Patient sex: M
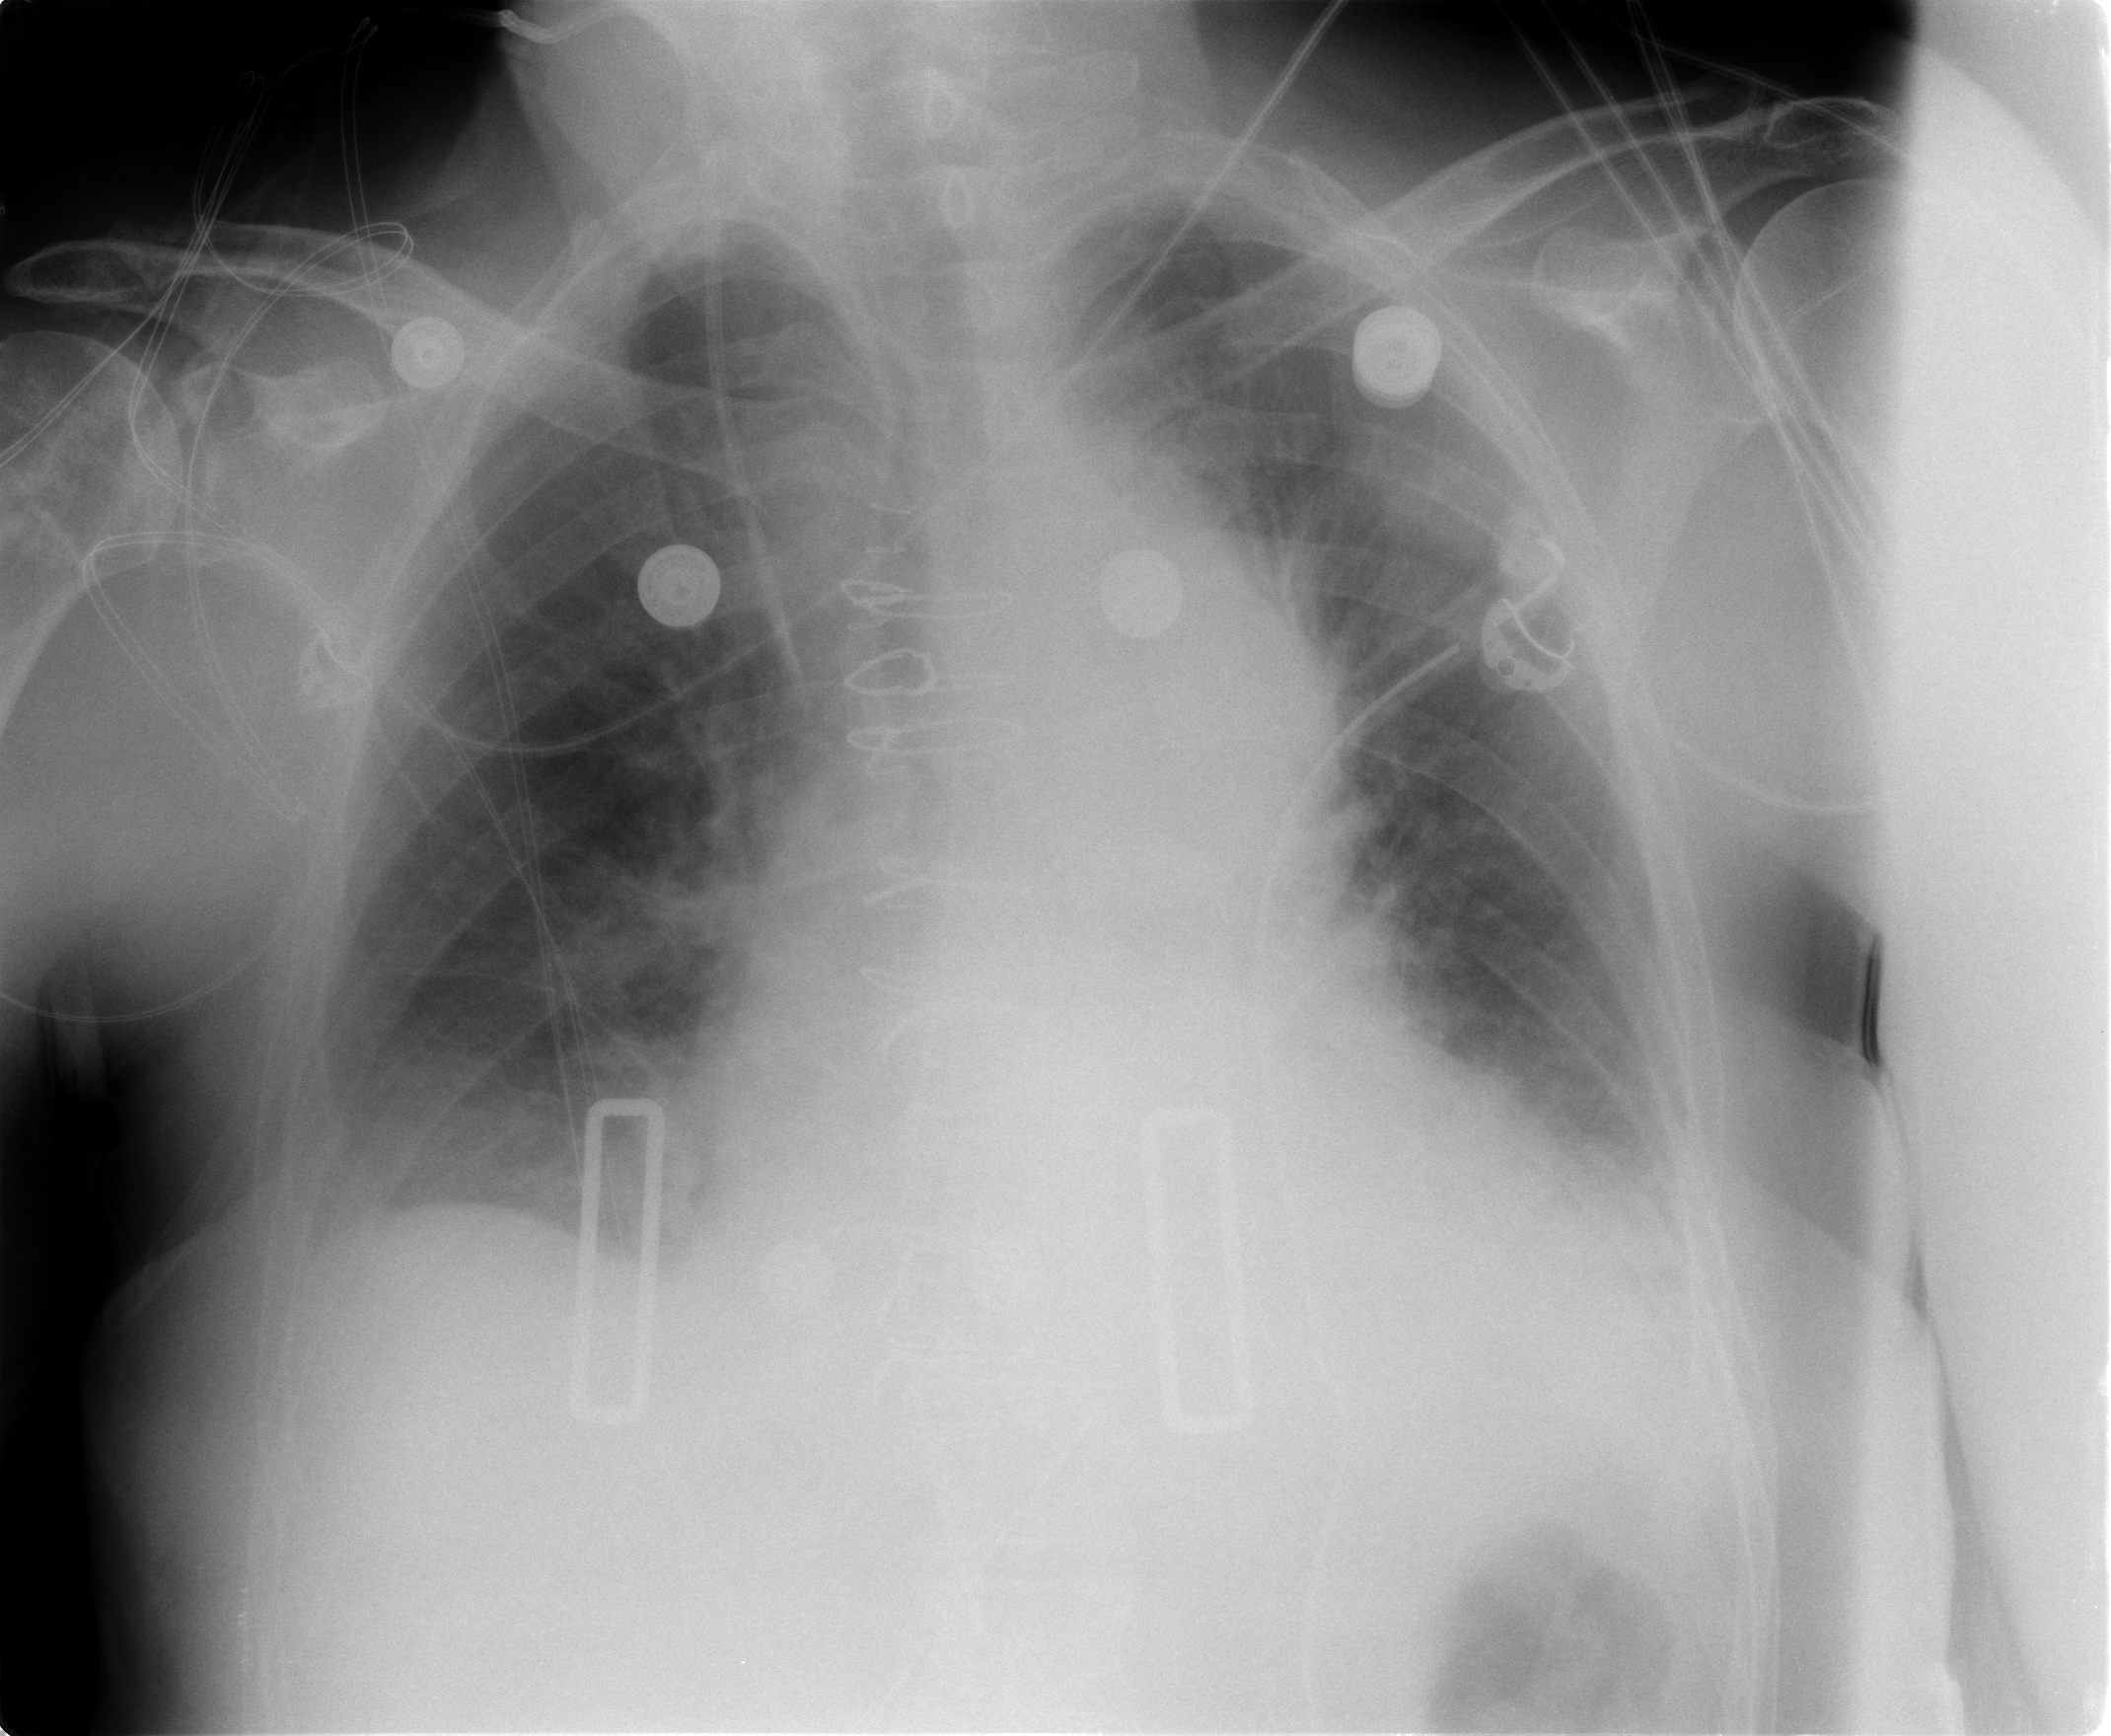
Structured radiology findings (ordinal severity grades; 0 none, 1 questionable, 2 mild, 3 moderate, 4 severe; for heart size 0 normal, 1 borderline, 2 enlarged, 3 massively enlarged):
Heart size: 2
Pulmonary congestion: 0
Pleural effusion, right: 2
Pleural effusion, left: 2
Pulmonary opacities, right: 0
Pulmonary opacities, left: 0
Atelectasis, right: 2
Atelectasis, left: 2